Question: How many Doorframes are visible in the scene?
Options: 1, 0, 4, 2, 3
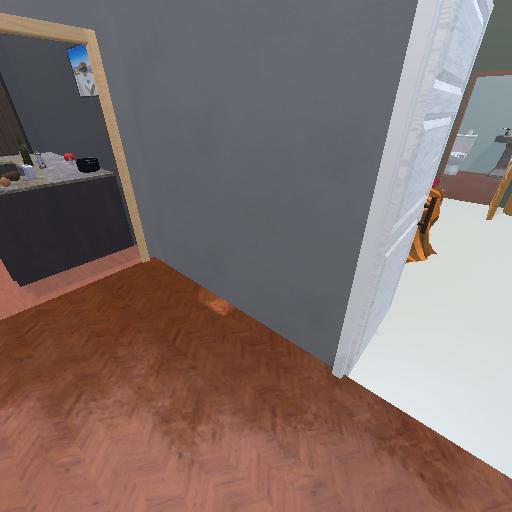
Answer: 1